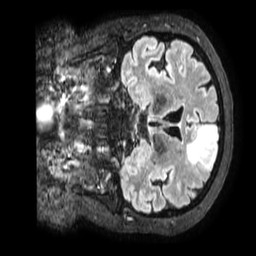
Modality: FLAIR
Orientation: coronal
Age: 60
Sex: female
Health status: ill
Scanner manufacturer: philips
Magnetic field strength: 3 T
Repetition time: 4.8 s
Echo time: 0.34 s